Question: With the following code, I am able to read the cells out of an Excel file with PHPExcel.
I currently define how many rows and columns to read.
'''
$file_name = htmlentities($_POST['file_name']);
$sheet_name = htmlentities($_POST['sheet_name']);
$number_of_columns = htmlentities($_POST['number_of_columns']);
$number_of_rows = htmlentities($_POST['number_of_rows']);
$objReader = PHPExcel_IOFactory::createReaderForFile("data/" . $file_name);
$objReader->setLoadSheetsOnly(array($sheet_name));
$objReader->setReadDataOnly(true);
$objPHPExcel = $objReader->load("data/" . $file_name);
echo '<table border="1">';
for ($row = 1; $row < $number_of_rows; $row++) {
echo '<tr>';
for ($column = 0; $column < $number_of_columns; $column++) {
$value = $objPHPExcel->setActiveSheetIndex(0)->getCellByColumnAndRow($column, $row)->getValue();
echo '<td>';
echo $value . '&nbsp;';
echo '</td>';
}
echo '</tr>';
}
echo '</table>';
'''
# Solution:
Thanks, Mark, here's the full solution with those functions:
'''
$file_name = htmlentities($_POST['file_name']);
$sheet_name = htmlentities($_POST['sheet_name']);
$number_of_columns = htmlentities($_POST['number_of_columns']);
$number_of_rows = htmlentities($_POST['number_of_rows']);
$objReader = PHPExcel_IOFactory::createReaderForFile("data/" . $file_name);
$objReader->setLoadSheetsOnly(array($sheet_name));
$objReader->setReadDataOnly(true);
$objPHPExcel = $objReader->load("data/" . $file_name);
$highestColumm = $objPHPExcel->setActiveSheetIndex(0)->getHighestColumn();
$highestRow = $objPHPExcel->setActiveSheetIndex(0)->getHighestRow();
echo 'getHighestColumn() = [' . $highestColumm . ']<br/>';
echo 'getHighestRow() = [' . $highestRow . ']<br/>';
echo '<table border="1">';
foreach ($objPHPExcel->setActiveSheetIndex(0)->getRowIterator() as $row) {
$cellIterator = $row->getCellIterator();
$cellIterator->setIterateOnlyExistingCells(false);
echo '<tr>';
foreach ($cellIterator as $cell) {
if (!is_null($cell)) {
$value = $cell->getCalculatedValue();
echo '<td>';
echo $value . '&nbsp;';
echo '</td>';
}
}
echo '</tr>';
}
echo '</table>';
'''

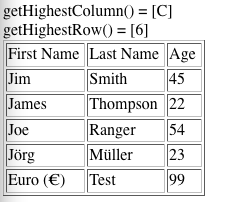
Answer: '''
$objPHPExcel->setActiveSheetIndex(0)->getHighestColumn();
'''
and
'''
$objPHPExcel->setActiveSheetIndex(0)->getHighestRow();
'''
or
'''
$objPHPExcel->setActiveSheetIndex(0)->calculateWorksheetDimension();
'''
which returns a range as a string like A1:AC2048
although trailing blank rows and columns are included in these.
or you can use the iterators to loop through the existing rows and columns to get each cell within the worksheets used range. See /Tests/28iterator.php in the production distribution for an example. The iterators can be set to ignore blanks.